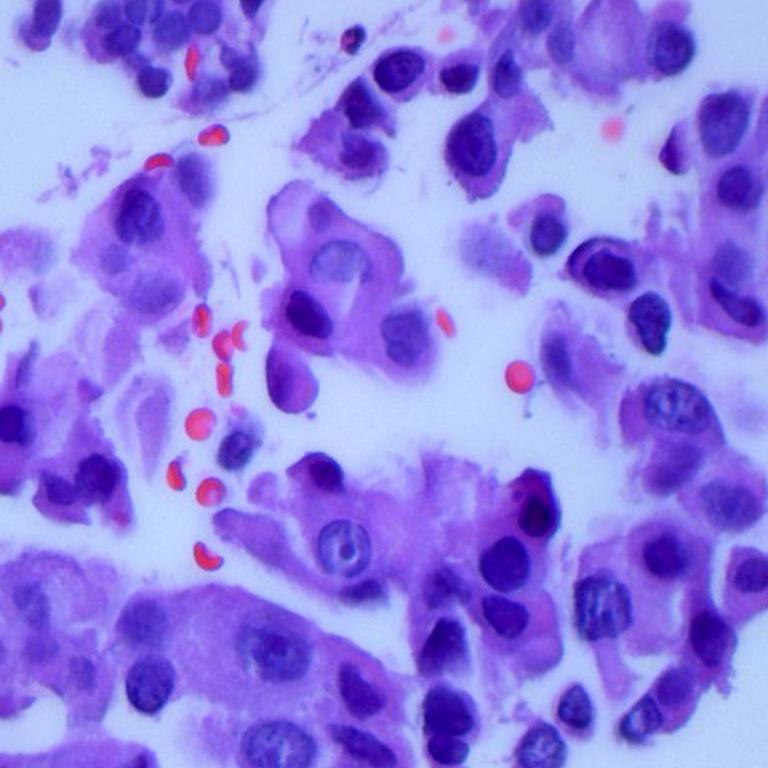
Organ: lung
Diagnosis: adenocarcinomas